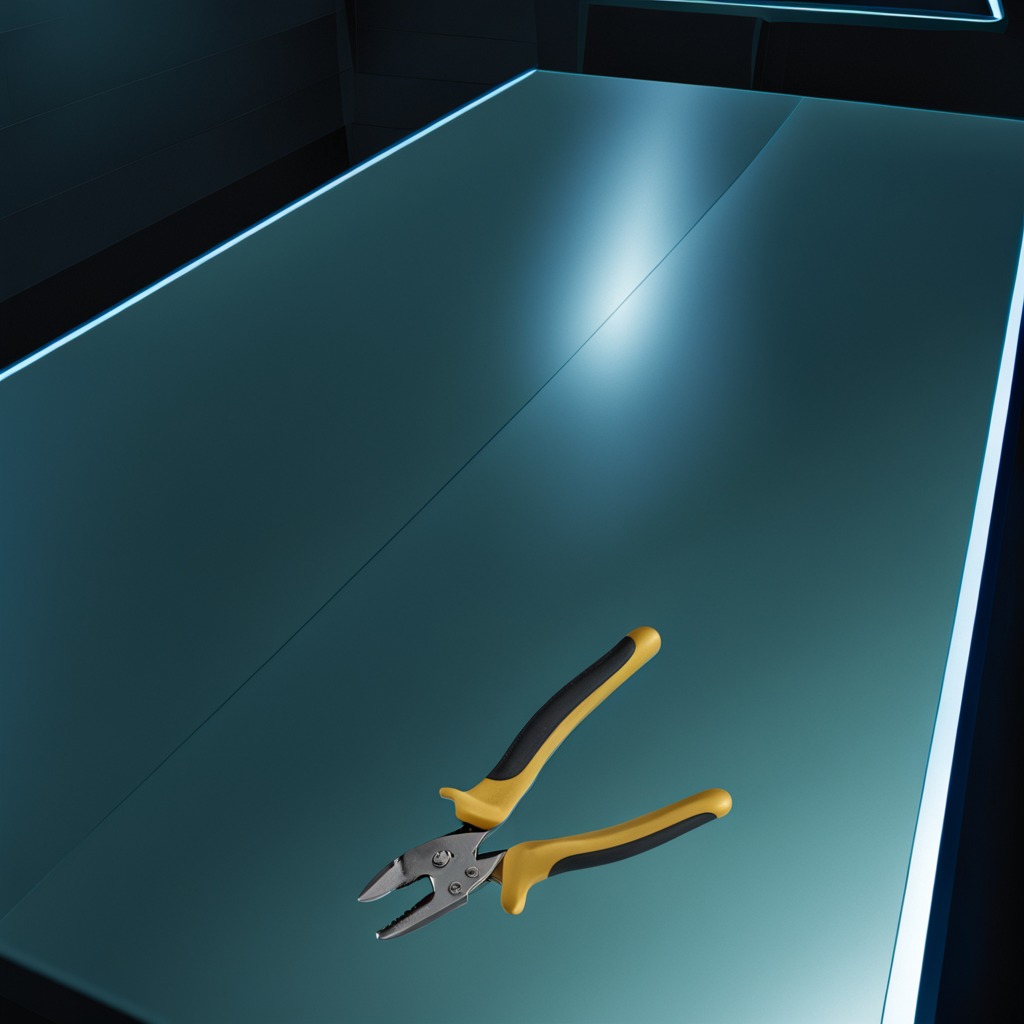
A plier is lying on a clean empty table in a railway signal maintenance room lit by harsh overhead fluorescents.